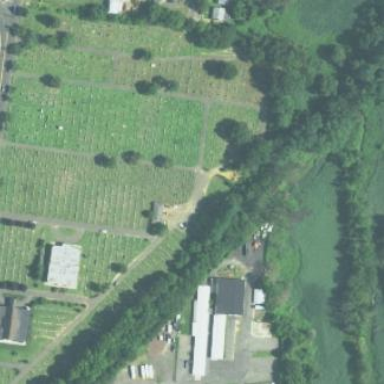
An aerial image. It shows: Cemetery.